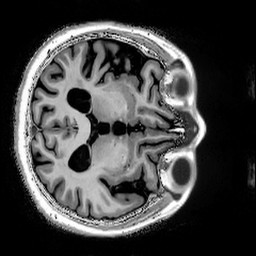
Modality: T1w
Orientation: axial
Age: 68
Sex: female
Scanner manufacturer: siemens
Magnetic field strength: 3 T
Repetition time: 5 s
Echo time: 0.00298 s